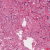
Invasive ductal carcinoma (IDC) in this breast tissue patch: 0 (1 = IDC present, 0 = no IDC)